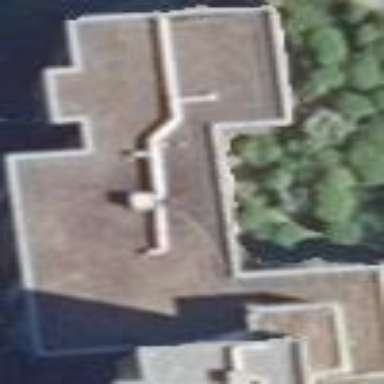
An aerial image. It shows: Apartment building with flat roof.